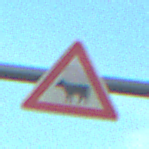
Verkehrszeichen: ViehtriebRechts
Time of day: SunriseSunset
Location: Outdoor (Nature)
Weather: PartlyCloudy
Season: NotSpecified
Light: Natural